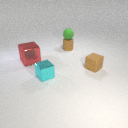
small cyan metal cube to the left of small brown rubber cube